Interaction volume radius: 5 \u00c5
Interaction volume height: 30 \u00c5
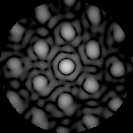
Disorder parameter: 0.3169